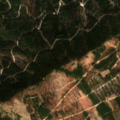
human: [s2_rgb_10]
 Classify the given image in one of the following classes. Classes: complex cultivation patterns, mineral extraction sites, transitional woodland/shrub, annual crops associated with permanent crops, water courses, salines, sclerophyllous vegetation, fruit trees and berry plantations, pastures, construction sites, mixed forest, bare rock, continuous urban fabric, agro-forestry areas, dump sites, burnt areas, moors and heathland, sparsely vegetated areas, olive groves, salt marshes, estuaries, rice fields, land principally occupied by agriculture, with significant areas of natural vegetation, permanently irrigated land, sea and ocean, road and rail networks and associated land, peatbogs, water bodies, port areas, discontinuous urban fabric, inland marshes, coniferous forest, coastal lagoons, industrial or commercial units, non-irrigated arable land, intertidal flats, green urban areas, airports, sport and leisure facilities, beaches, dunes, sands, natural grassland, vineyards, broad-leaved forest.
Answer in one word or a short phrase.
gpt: coniferous forest, mixed forest